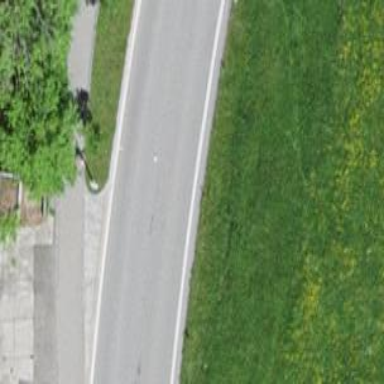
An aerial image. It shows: Tertiary road.